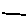
Label: line